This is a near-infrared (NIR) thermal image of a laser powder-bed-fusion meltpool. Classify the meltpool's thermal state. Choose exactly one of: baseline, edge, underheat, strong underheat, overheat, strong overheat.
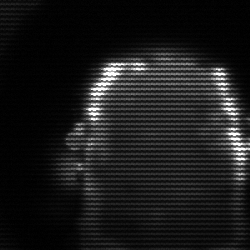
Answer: baseline